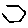
Label: hexagon